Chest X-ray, AP view. Patient: 46 years old, sex F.
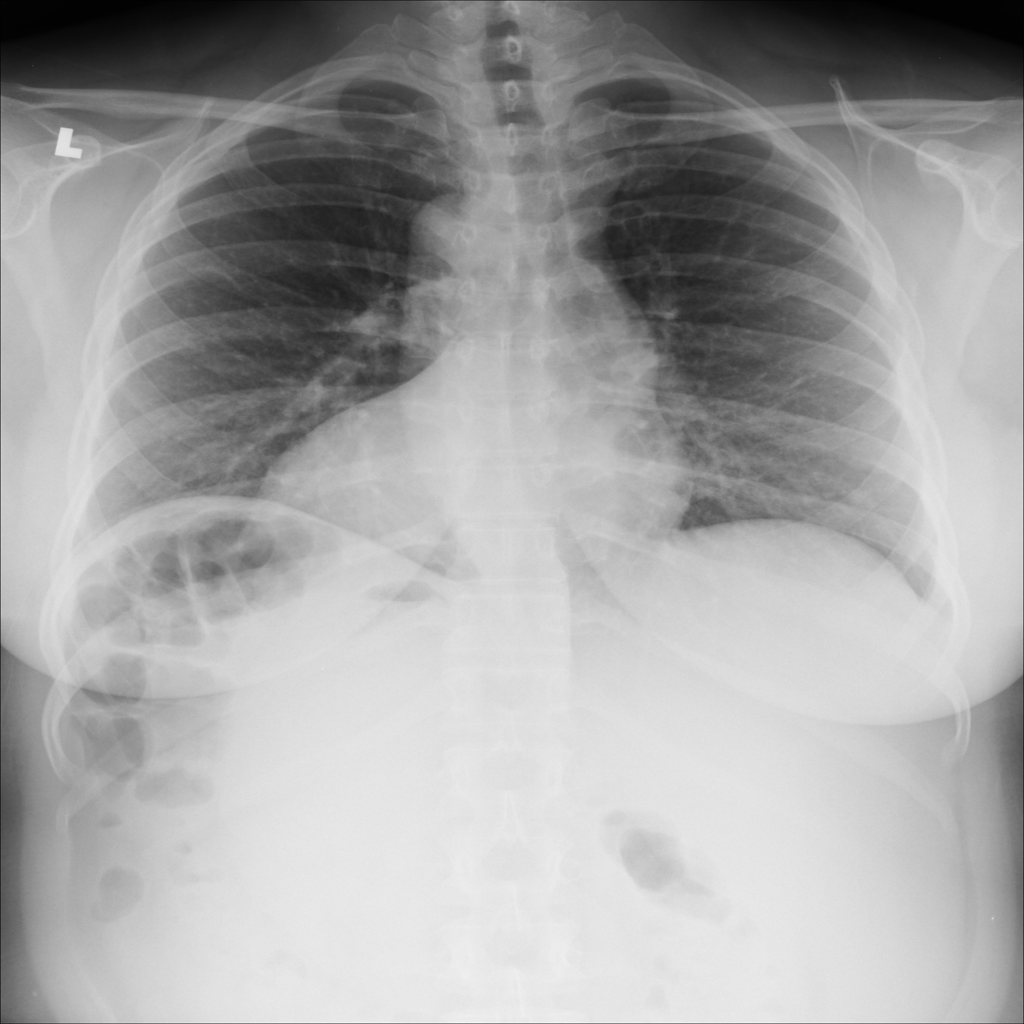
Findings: Mass